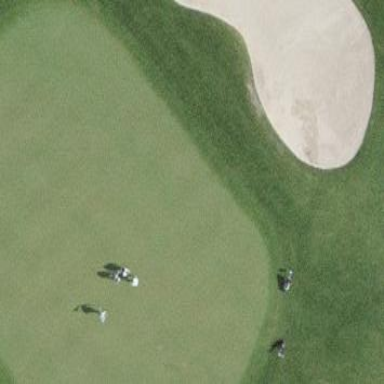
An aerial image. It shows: Golf green.